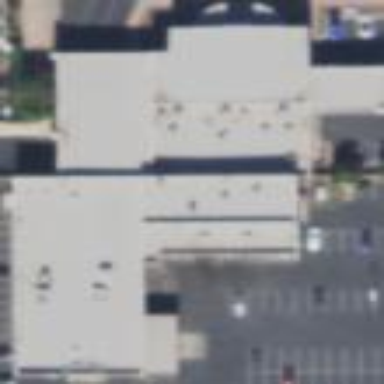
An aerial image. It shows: Building that houses car shop.